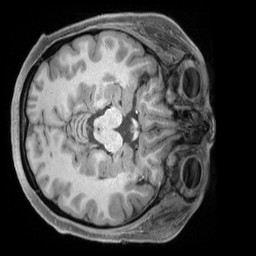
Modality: T1w
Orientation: axial
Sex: female
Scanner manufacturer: siemens
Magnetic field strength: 3 T
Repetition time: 2.4 s
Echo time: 0.00222 s